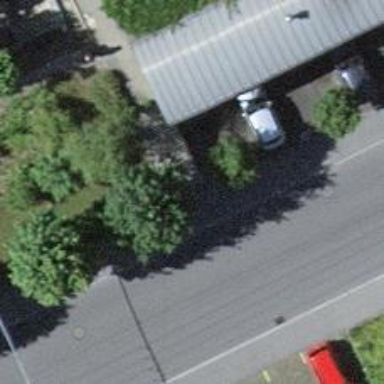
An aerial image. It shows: Set of steps on the road.